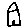
Label: house